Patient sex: M
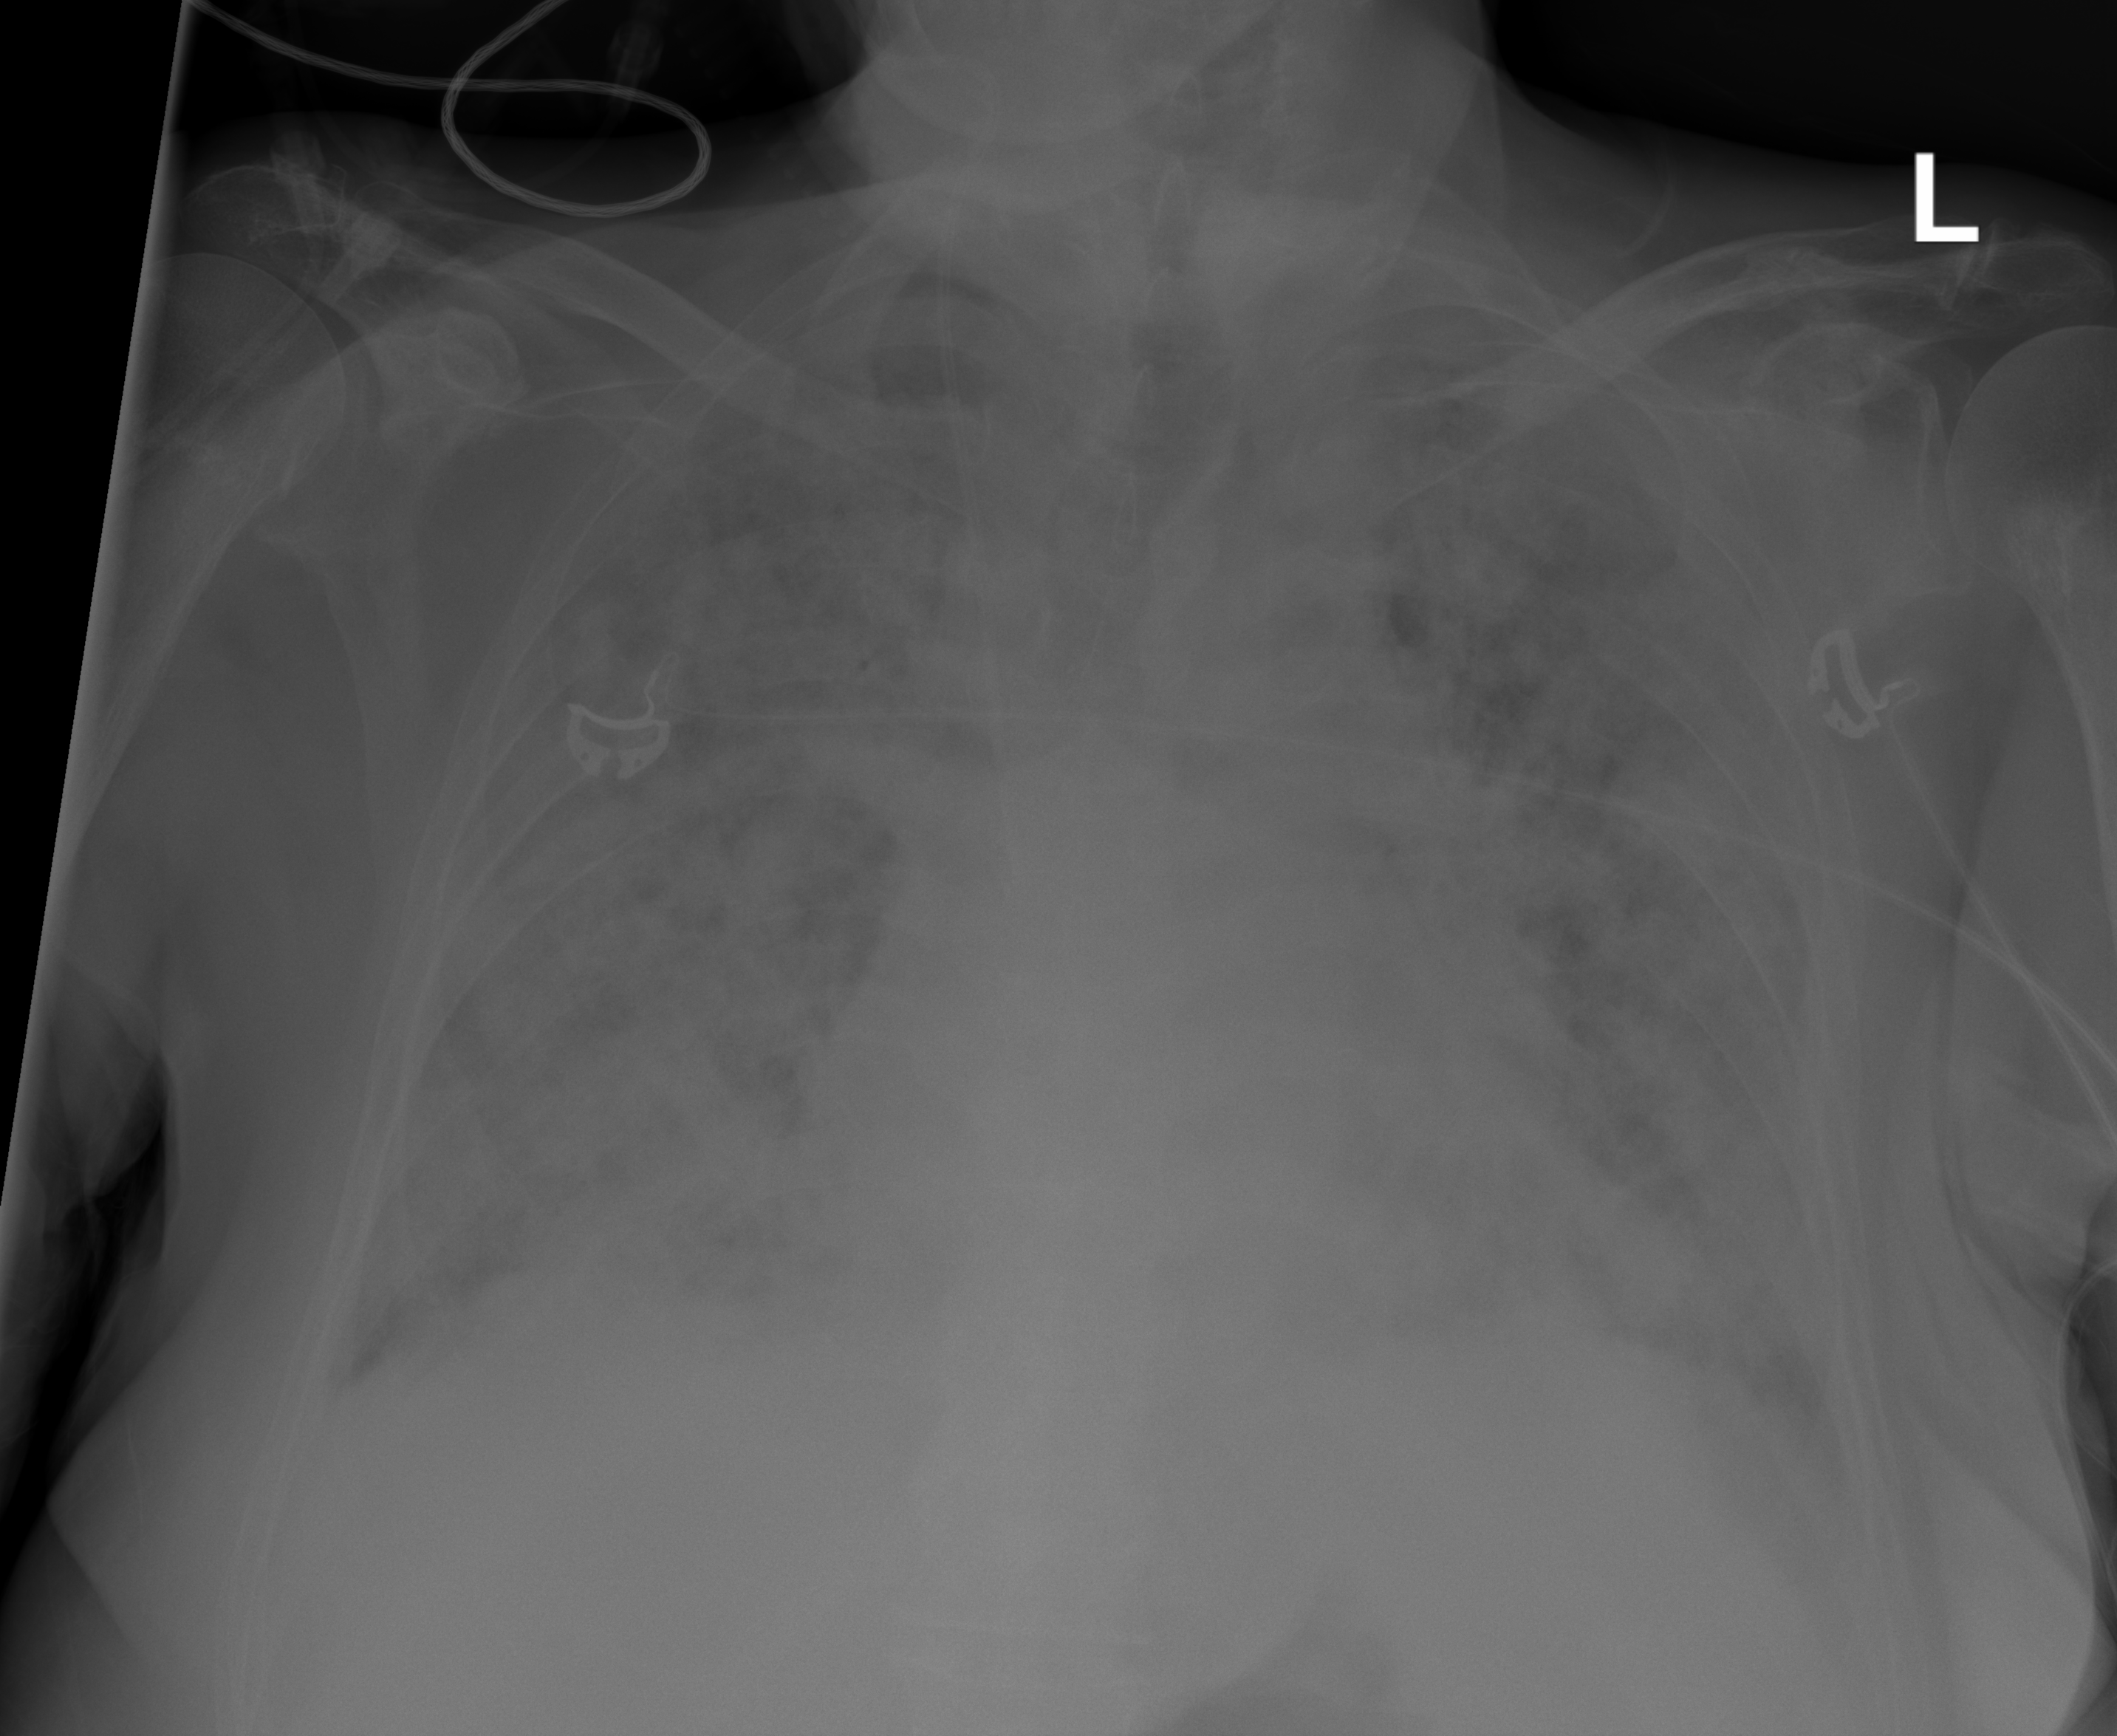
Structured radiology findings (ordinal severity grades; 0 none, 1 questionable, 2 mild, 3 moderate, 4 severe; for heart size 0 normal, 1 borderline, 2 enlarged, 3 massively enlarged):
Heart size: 2
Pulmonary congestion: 0
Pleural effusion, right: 2
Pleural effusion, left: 2
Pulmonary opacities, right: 4
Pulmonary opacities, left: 4
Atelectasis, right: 4
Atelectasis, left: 4